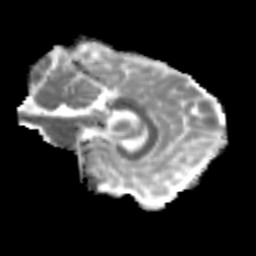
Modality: MD
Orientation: sagittal
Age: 19
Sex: female
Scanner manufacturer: siemens
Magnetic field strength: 3 T
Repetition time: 3.5 s
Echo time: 0.125 s